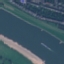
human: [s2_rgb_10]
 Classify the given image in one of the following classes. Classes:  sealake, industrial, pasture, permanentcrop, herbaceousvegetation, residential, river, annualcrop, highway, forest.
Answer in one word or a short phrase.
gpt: River